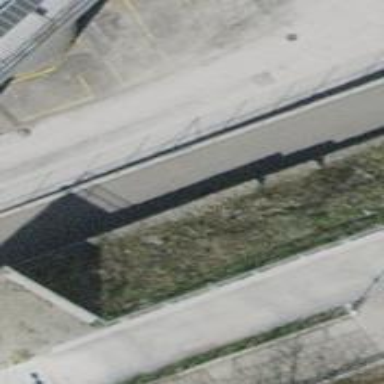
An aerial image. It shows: Metal fence.